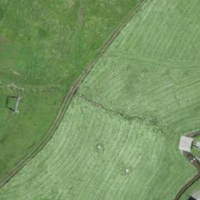
EUNIS habitat code: 24
Species observed at this site:
Cinclus cinclus
Hirundo rustica